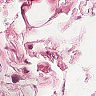
Metastatic tissue present: no